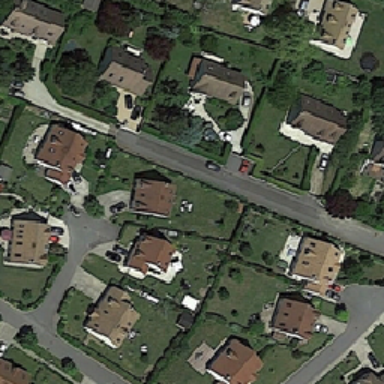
Each square block in the medium housing area has a house .